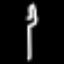
Label: fork